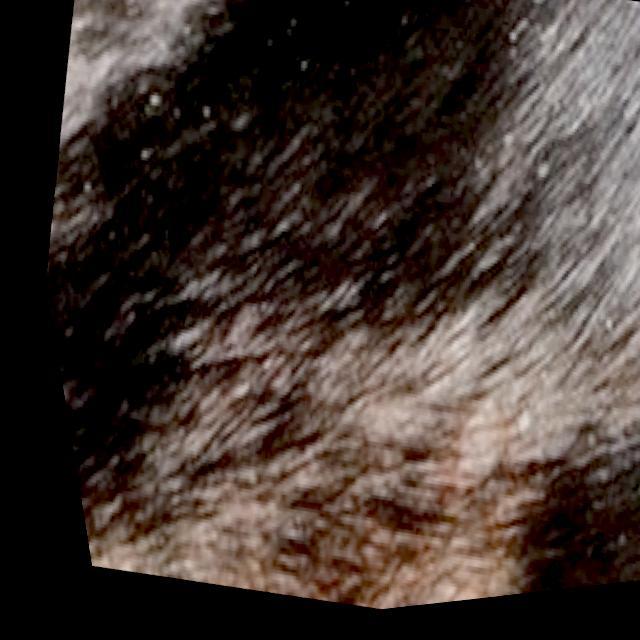
Canine hypersensitivity reaction — allergic skin response with urticaria, erythema, pruritus, and angioedema. May be food, environmental, or flea allergy related.